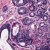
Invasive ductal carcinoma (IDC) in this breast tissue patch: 0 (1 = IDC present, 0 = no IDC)